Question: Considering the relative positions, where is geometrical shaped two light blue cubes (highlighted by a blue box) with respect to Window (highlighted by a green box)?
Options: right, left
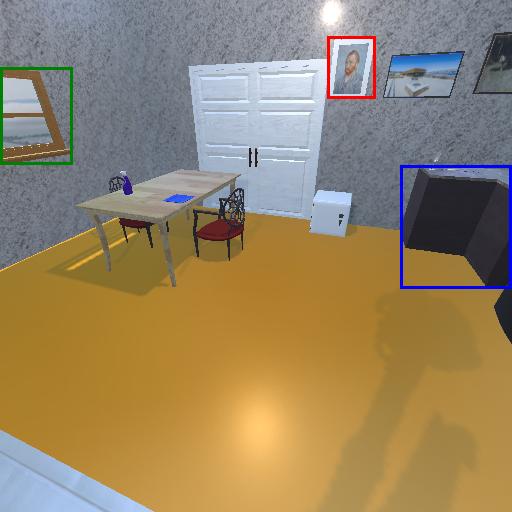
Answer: right